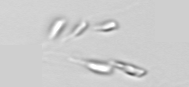
Label: Dinobryon